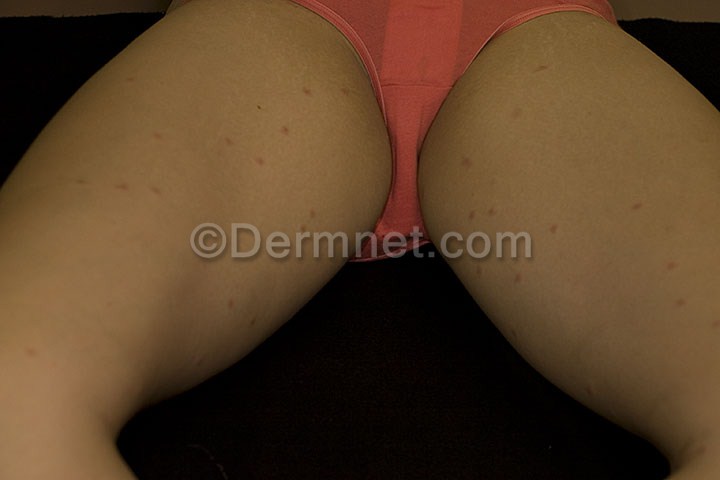
Disease: Scabies Lyme Disease and other Infestations and Bites